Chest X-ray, PA view. Patient: 64 years old, sex M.
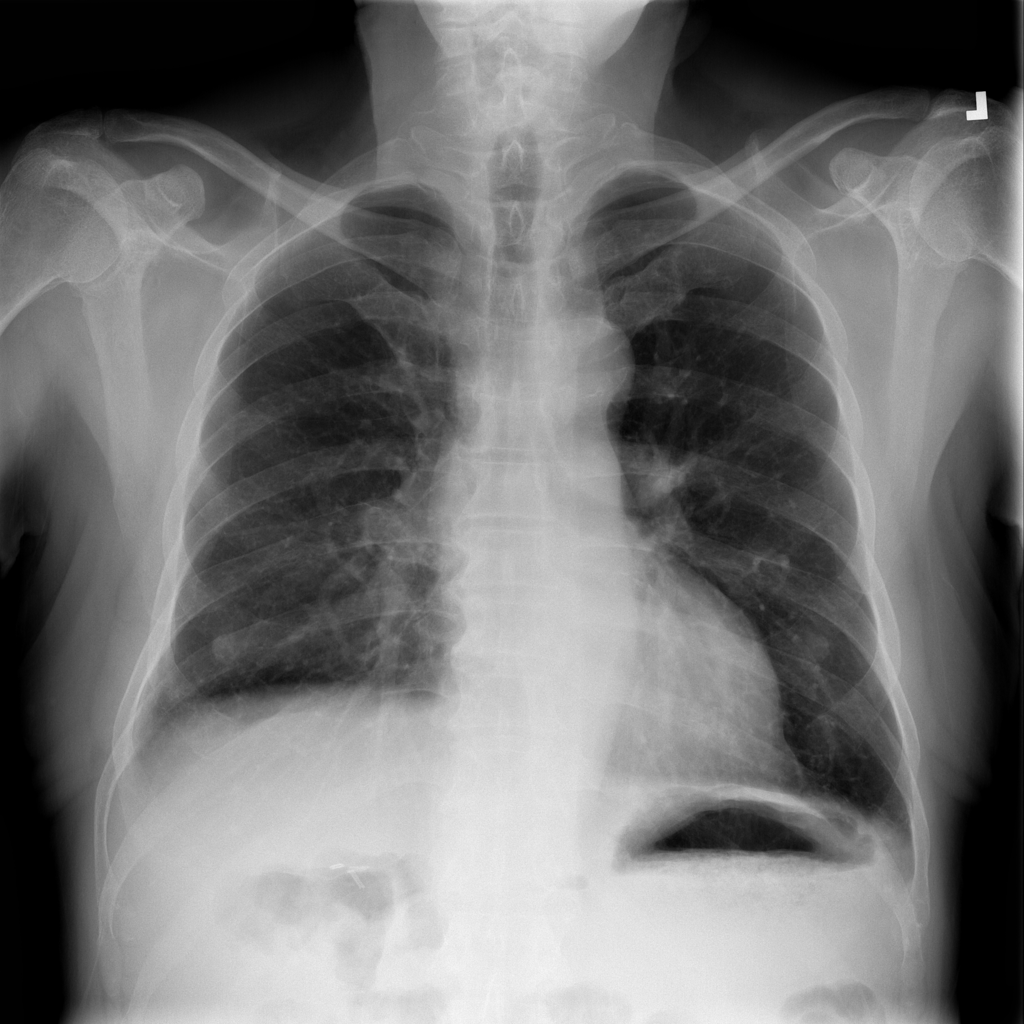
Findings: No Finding